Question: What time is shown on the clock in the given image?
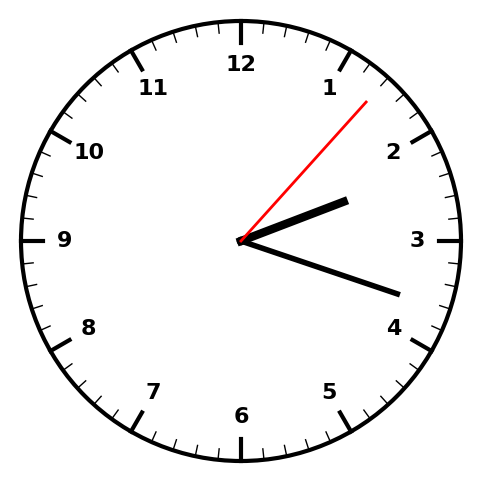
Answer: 02:18:07